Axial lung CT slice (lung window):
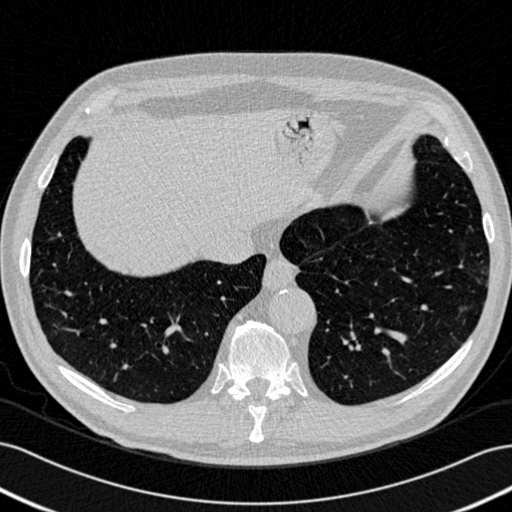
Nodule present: no